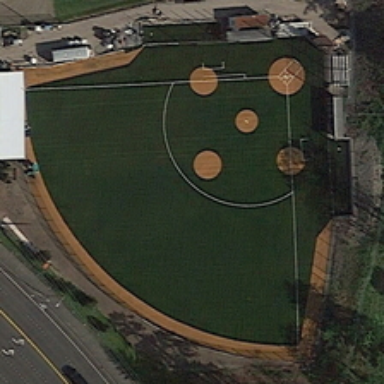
Some green trees and a road are near a baseball field .